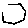
Label: hexagon